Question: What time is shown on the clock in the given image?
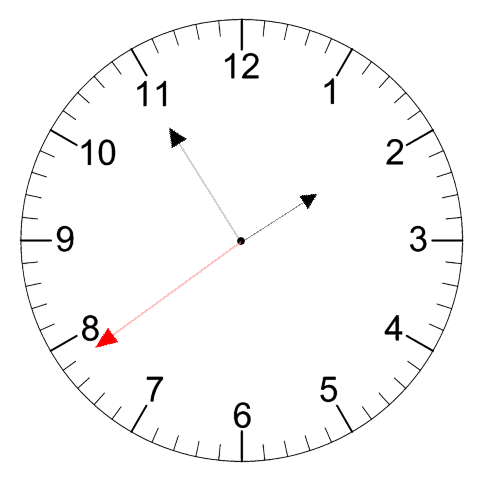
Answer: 01:54:39